Question: I am trying to dynamically create book pages based on a long 'NSAttributedString' splitted into pieces.
What I am doing now is using this category for 'NSAttributedString':
'''
@interface NSAttributedString (Height)
- (CGFloat)boundingHeightForWidth:(CGFloat)inWidth;
@end
@implementation NSAttributedString (Height)
- (CGFloat)boundingHeightForWidth:(CGFloat)inWidth
{
CTFramesetterRef framesetter = CTFramesetterCreateWithAttributedString((CFMutableAttributedStringRef)self);
CGSize suggestedSize = CTFramesetterSuggestFrameSizeWithConstraints(framesetter, CFRangeMake(0, 0), NULL, CGSizeMake(inWidth, 10000), NULL);
CFRelease(framesetter);
return suggestedSize.height ;
}
@end
'''
Since I was drawing the text using a 'CTFramesetter', this worked fine and the correct height for the box was correctly returned.
Unfortunately now I need to draw the text line by line:
'''
-(void)drawRect:(CGRect)rect
{
CGContextRef context = UIGraphicsGetCurrentContext();
// Flip the coordinate system
CGContextSetTextMatrix(context, CGAffineTransformIdentity);
//CGContextTranslateCTM(context, 0, self.bounds.size.height);
CGContextScaleCTM(context, 1.0, -1.0);
NSArray *lines = (__bridge NSArray *)(CTFrameGetLines(ctFrame));
CFIndex lineCount = [lines count];
for(CFIndex idx = 0; idx < lineCount; idx++)
{
// For each line found from where it starts and it's length
CTLineRef line = CFArrayGetValueAtIndex((CFArrayRef)lines, idx);
CFRange lineStringRange = CTLineGetStringRange(line);
NSRange lineRange = NSMakeRange(lineStringRange.location, lineStringRange.length);
// Get the line related string
NSString* lineString = [displayedString.string substringWithRange:lineRange];
// Calculate it's range
NSRange stringRange = NSMakeRange(lineStringRange.location, lineStringRange.length);
static const unichar softHypen = 0x00AD;
// Get the last char of the line
unichar lastChar = [lineString characterAtIndex:stringRange.length-1];
// Check if it's a soft hyphenation character
if(softHypen == lastChar) {
NSMutableAttributedString* lineAttrString = [[displayedString attributedSubstringFromRange:stringRange] mutableCopy];
NSRange replaceRange = NSMakeRange(stringRange.length-1, 1);
// Replace it with an hard hyphenation character
[lineAttrString replaceCharactersInRange:replaceRange withString:@"-"];
CTLineRef hyphenLine = CTLineCreateWithAttributedString((__bridge CFAttributedStringRef)lineAttrString);
CTLineRef justifiedLine = CTLineCreateJustifiedLine(hyphenLine, 1.0, self.frame.size.width);
CGFloat ascent;
CGFloat descent;
// Calculate the line height
CTLineGetTypographicBounds(justifiedLine, &ascent, &descent, NULL);
// Set the correct position for the line
CGContextSetTextPosition(context, 0.0, idx*-(ascent + descent)-ascent);
CTLineDraw(justifiedLine, context);
}
else{
CGFloat ascent;
CGFloat descent;
// Calculate the line height
CTLineGetTypographicBounds(line, &ascent, &descent, nil);
CGFloat y = idx*-(ascent + descent)-ascent;
// Set the correct position for the line
CGContextSetTextPosition(context, 0.0, y);
CTLineDraw(line, context);
}
}
'''
This is working almost fine but not always. Sometimes happens this:

As you can see the last line is cutted out.
Has someone any advice to fix this annoying problem?
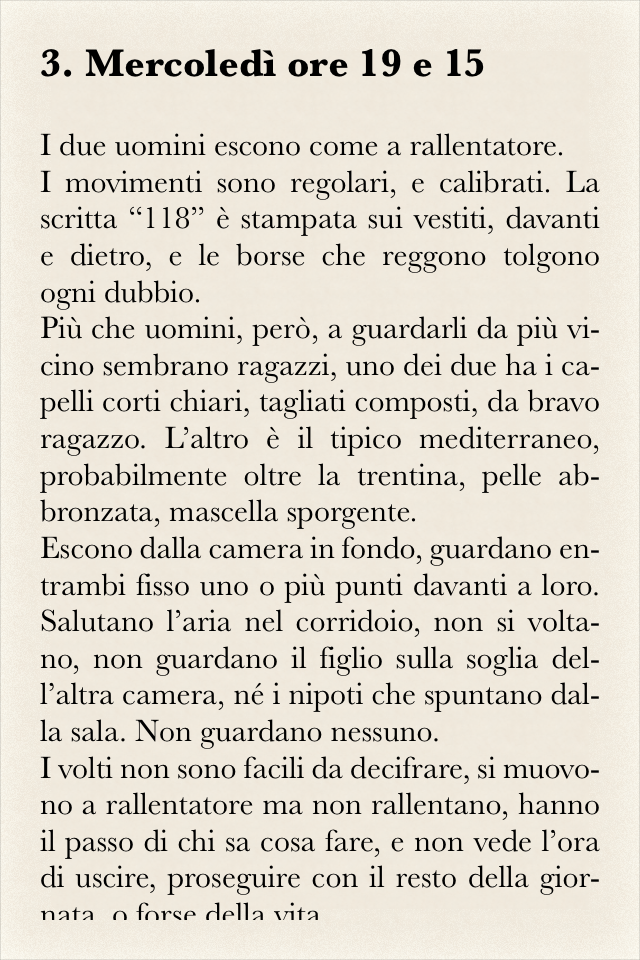
Answer: For some reasons seems that '(ascent + descent)' isn't the correct height for a line. In fact ascender + 1 + descender is equal to the Point Size.
Simply changing this:
'''
CGContextSetTextPosition(context, 0.0, idx*-(ascent + descent)-ascent);
'''
into this:
'''
CGContextSetTextPosition(context, 0.0, idx*-(ascent - 1 + descent)-ascent);
'''
did the trick.
Reference: <URL>.
Thanks to jverrijt for the hint!